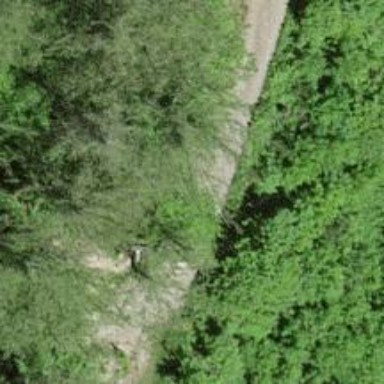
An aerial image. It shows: Track road with grade4 tracktype.